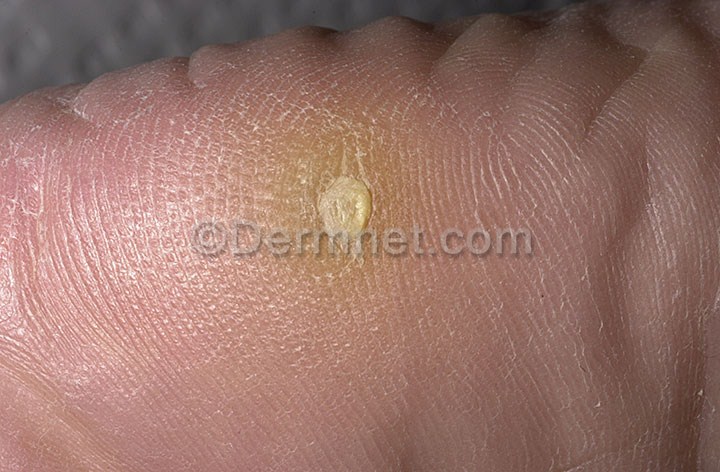
Disease: Warts Molluscum and other Viral Infections